Question: Disclaimer: I haven't worked with WebStorm for a few months. First time opening it and I run into an issue navigating the files in my project. It's incredibly annoying to not have a simple overview.
TL;DR: My editor refuses to show a tree view of my files.
None of the buttons seem to enable me to switch to a tree view, and I've perused the settings carefully and didn't find it, either.
I simply want to be able to browse my project with a tree view of folders and files. I've had it before, and for some reason it's gone.
How do I get a full tree view of folders and files back?

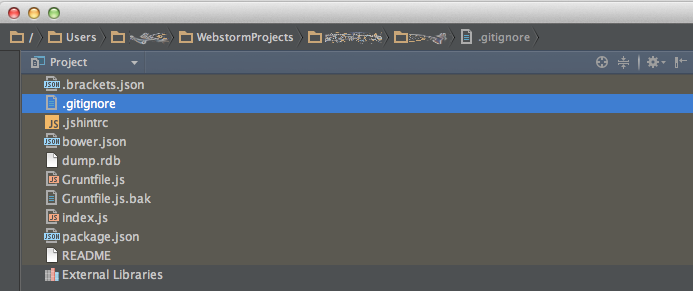
Answer: Please try invalidating caches (File/Invalidate caches, restart) - does it help? BTW, do you have your source files stored locally, or on a remote drive? Are there any symlinks in your project path?